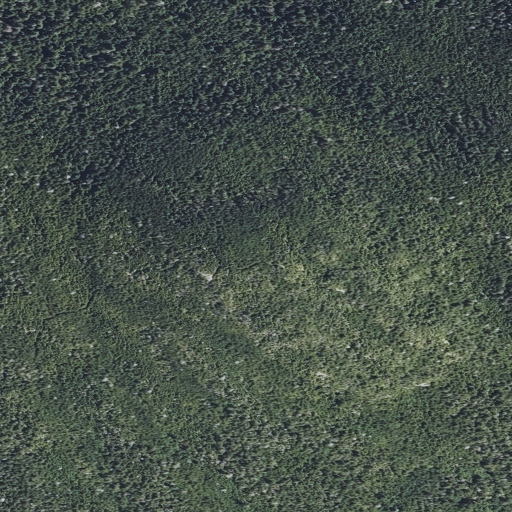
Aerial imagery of mountain in Maine named Little Spencer Mountain containing evergreen forest and mixed forest